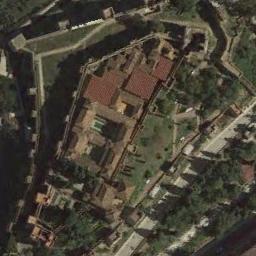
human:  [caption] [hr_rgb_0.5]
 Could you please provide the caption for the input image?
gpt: There is a wide road next to the palace .

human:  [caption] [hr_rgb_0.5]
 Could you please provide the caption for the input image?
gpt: The brown palace with long walls is on the lawn .

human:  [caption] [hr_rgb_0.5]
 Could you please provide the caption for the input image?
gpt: Some trees are beside the palace .

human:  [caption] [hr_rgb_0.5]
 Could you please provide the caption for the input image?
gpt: The palace is on the grass next to some trees .

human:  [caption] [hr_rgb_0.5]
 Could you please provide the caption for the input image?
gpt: There are some green trees and lawns beside the brown palace .